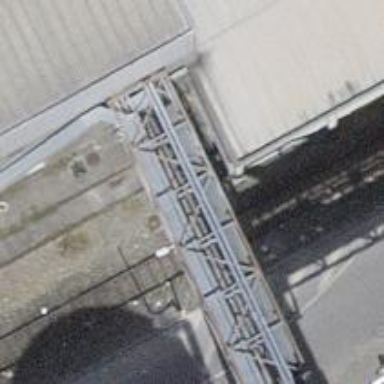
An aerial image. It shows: Single-track railway spur passing through building tunnel.